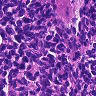
Metastatic tissue present: no